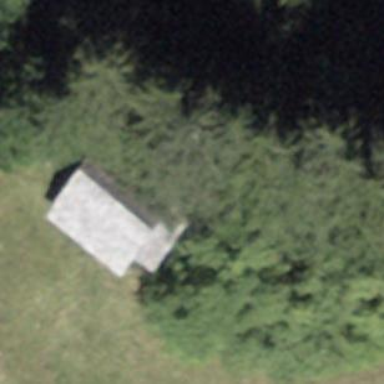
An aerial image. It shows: Rural barn.